Question: I am trying to implement a 2D DFT using a combination of 1D DFT in Matlab. When comparing my results against Matlab's inbuilt function (fft2) I realized that I have the following issues:
1. The sign of the imaginary part is being inverted. i.e + changed to - and vice versa.
2. The rows are being ordered in descending order except for the first one.
This image shows the comparison between the two results. The red numbers on the side are there to indicate the reordering issue.

My code is as follows:
'''
x = imread('img.png');
x = double(x);
x = x(1:12,1:5)
% FFT
Xw = complex(zeros(size(x)));
for row = 1:size(x,1)
Xw(row,:) = fft(x(row,:));
end
for col = 1:size(x,2)
Xw(:,col) = fft(Xw(:,col)');
end
'''
Could someone kindly indicate where my problem is please? Thanks
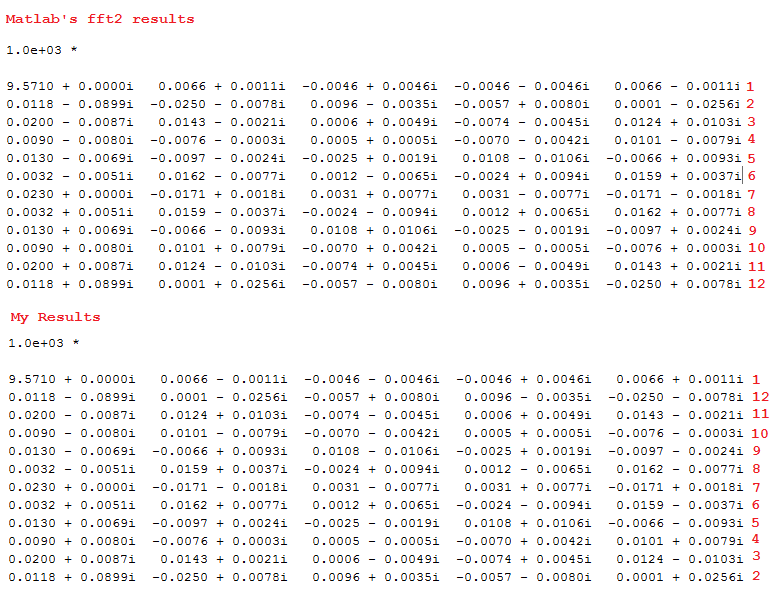
Answer: The ''' operator is for the transpose, which means that the matrix is transposed and the of the values is taken. This means that the signs of the complex values are reversed. You don't notice this with real numbers because technically, the imaginary component is zero.
You want to use '.'' instead to preserve the sign of the imaginary component as performing the intermediate FFT per row will result in complex values. Using just ''' will change the imaginary components of the intermediate results, which will give you the wrong results:
'''
for col = 1:size(x,2)
Xw(:,col) = fft(Xw(:,col).');
end
'''
BTW, as a minor note, there is no need to transpose the intermediate columns of your result at all. If you provide a single vector, 'fft' will operate along the first non-singleton dimension, and so using a transpose is superfluous. It would actually help if you didn't transpose your result at all:
'''
for col = 1:size(x,2)
Xw(:,col) = fft(Xw(:,col));
end
'''
Here's an example. I've generated a random 10 x 10 matrix:
'''
rng(123);
x = rand(10);
'''
Using your code with correcting the transpose (and without the indexing at the beginning), we get:
'''
>> Xw
Xw =
Columns 1 through 5
50.1429 + 0.0000i -0.4266 - 0.2624i 0.8803 + 0.9311i -0.0526 + 1.7067i 0.7187 + 0.7161i
0.5066 - 2.4421i 2.7551 - 1.7421i -1.9994 + 0.6052i 0.2891 + 3.4182i 0.5300 + 2.4417i
0.1956 + 0.1790i 4.1461 + 1.9648i -1.3781 - 1.0303i -0.6872 - 1.0103i -1.2184 - 0.5783i
-0.3645 - 1.6193i -1.8470 - 1.3445i 4.1555 + 0.7432i 2.3707 + 3.8265i -1.9526 + 1.9464i
-3.1136 - 0.3704i 2.4132 - 1.0795i -0.2255 + 1.3062i 0.8436 - 0.5157i -0.3493 - 0.9994i
-1.5962 + 0.0000i -0.3780 - 1.4055i 1.6242 - 0.4842i 0.4457 + 0.4718i -0.1794 - 2.0014i
-3.1136 + 0.3704i 0.0134 + 0.1267i 1.0630 + 1.4563i -0.8864 - 0.3174i -0.5720 + 1.3041i
-0.3645 + 1.6193i 0.7028 + 0.2797i 0.1064 + 2.0705i 2.1644 + 0.1685i 0.3095 + 0.7426i
0.1956 - 0.1790i 2.3511 + 2.1440i 0.7301 - 0.8264i -1.1974 - 0.3794i -2.4981 + 1.2363i
0.5066 + 2.4421i -3.5897 + 0.7444i 1.2191 - 3.6386i -2.9659 - 1.6626i -2.0339 + 0.0880i
Columns 6 through 10
2.0373 + 0.0000i 0.7187 - 0.7161i -0.0526 - 1.7067i 0.8803 - 0.9311i -0.4266 + 0.2624i
-1.8782 - 0.9047i -2.0339 - 0.0880i -2.9659 + 1.6626i 1.2191 + 3.6386i -3.5897 - 0.7444i
2.3752 + 1.8811i -2.4981 - 1.2363i -1.1974 + 0.3794i 0.7301 + 0.8264i 2.3511 - 2.1440i
4.5213 + 0.9237i 0.3095 - 0.7426i 2.1644 - 0.1685i 0.1064 - 2.0705i 0.7028 - 0.2797i
-1.2259 + 2.1690i -0.5720 - 1.3041i -0.8864 + 0.3174i 1.0630 - 1.4563i 0.0134 - 0.1267i
6.2411 + 0.0000i -0.1794 + 2.0014i 0.4457 - 0.4718i 1.6242 + 0.4842i -0.3780 + 1.4055i
-1.2259 - 2.1690i -0.3493 + 0.9994i 0.8436 + 0.5157i -0.2255 - 1.3062i 2.4132 + 1.0795i
4.5213 - 0.9237i -1.9526 - 1.9464i 2.3707 - 3.8265i 4.1555 - 0.7432i -1.8470 + 1.3445i
2.3752 - 1.8811i -1.2184 + 0.5783i -0.6872 + 1.0103i -1.3781 + 1.0303i 4.1461 - 1.9648i
-1.8782 + 0.9047i 0.5300 - 2.4417i 0.2891 - 3.4182i -1.9994 - 0.6052i 2.7551 + 1.7421i
'''
I've also verified that this works transposing. You'll get the same thing as if you were to perform '.''. Now, using 'fft2', we get:
'''
>> Xw2 = fft2(x)
Xw2 =
Columns 1 through 5
50.1429 + 0.0000i -0.4266 - 0.2624i 0.8803 + 0.9311i -0.0526 + 1.7067i 0.7187 + 0.7161i
0.5066 - 2.4421i 2.7551 - 1.7421i -1.9994 + 0.6052i 0.2891 + 3.4182i 0.5300 + 2.4417i
0.1956 + 0.1790i 4.1461 + 1.9648i -1.3781 - 1.0303i -0.6872 - 1.0103i -1.2184 - 0.5783i
-0.3645 - 1.6193i -1.8470 - 1.3445i 4.1555 + 0.7432i 2.3707 + 3.8265i -1.9526 + 1.9464i
-3.1136 - 0.3704i 2.4132 - 1.0795i -0.2255 + 1.3062i 0.8436 - 0.5157i -0.3493 - 0.9994i
-1.5962 + 0.0000i -0.3780 - 1.4055i 1.6242 - 0.4842i 0.4457 + 0.4718i -0.1794 - 2.0014i
-3.1136 + 0.3704i 0.0134 + 0.1267i 1.0630 + 1.4563i -0.8864 - 0.3174i -0.5720 + 1.3041i
-0.3645 + 1.6193i 0.7028 + 0.2797i 0.1064 + 2.0705i 2.1644 + 0.1685i 0.3095 + 0.7426i
0.1956 - 0.1790i 2.3511 + 2.1440i 0.7301 - 0.8264i -1.1974 - 0.3794i -2.4981 + 1.2363i
0.5066 + 2.4421i -3.5897 + 0.7444i 1.2191 - 3.6386i -2.9659 - 1.6626i -2.0339 + 0.0880i
Columns 6 through 10
2.0373 + 0.0000i 0.7187 - 0.7161i -0.0526 - 1.7067i 0.8803 - 0.9311i -0.4266 + 0.2624i
-1.8782 - 0.9047i -2.0339 - 0.0880i -2.9659 + 1.6626i 1.2191 + 3.6386i -3.5897 - 0.7444i
2.3752 + 1.8811i -2.4981 - 1.2363i -1.1974 + 0.3794i 0.7301 + 0.8264i 2.3511 - 2.1440i
4.5213 + 0.9237i 0.3095 - 0.7426i 2.1644 - 0.1685i 0.1064 - 2.0705i 0.7028 - 0.2797i
-1.2259 + 2.1690i -0.5720 - 1.3041i -0.8864 + 0.3174i 1.0630 - 1.4563i 0.0134 - 0.1267i
6.2411 + 0.0000i -0.1794 + 2.0014i 0.4457 - 0.4718i 1.6242 + 0.4842i -0.3780 + 1.4055i
-1.2259 - 2.1690i -0.3493 + 0.9994i 0.8436 + 0.5157i -0.2255 - 1.3062i 2.4132 + 1.0795i
4.5213 - 0.9237i -1.9526 - 1.9464i 2.3707 - 3.8265i 4.1555 - 0.7432i -1.8470 + 1.3445i
2.3752 - 1.8811i -1.2184 + 0.5783i -0.6872 + 1.0103i -1.3781 + 1.0303i 4.1461 - 1.9648i
-1.8782 + 0.9047i 0.5300 - 2.4417i 0.2891 - 3.4182i -1.9994 - 0.6052i 2.7551 + 1.7421i
'''
---
We can show these two are equal by ensuring that all of the element-wise differences between the two matrices is less than a small threshold... say '1e-10':
'''
>> all(abs(Xw(:)-Xw2(:)) <= 1e-10)
ans =
1
'''
# Take away message
Never use ''' for the transpose.... ever. <URL> is a strong advocate of this very fact.